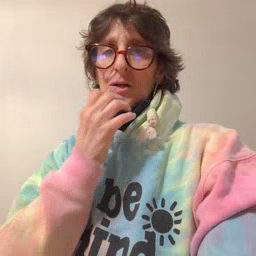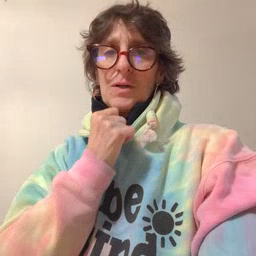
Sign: underwear